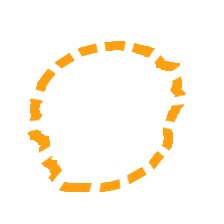
Shape: circle